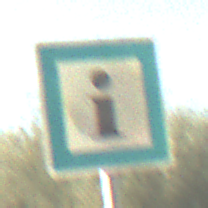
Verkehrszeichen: Informationsstelle
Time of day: MorningAfternoon
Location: Outdoor (Nature)
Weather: PartlyCloudy
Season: NotSpecified
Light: Natural